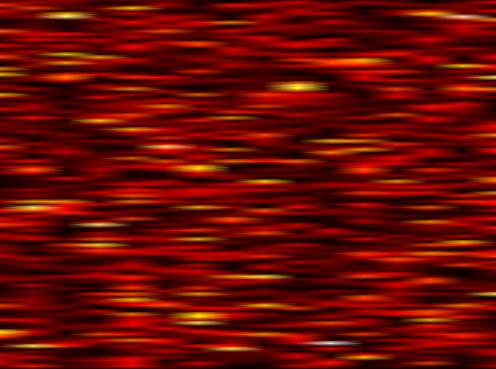
Label: WOLA